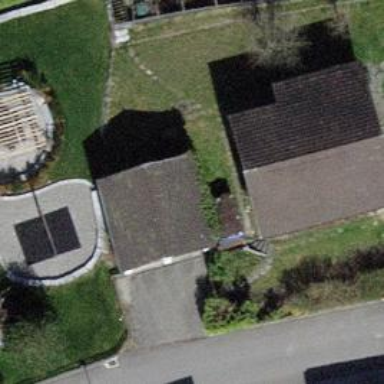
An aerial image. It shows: Garage.